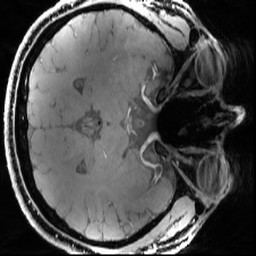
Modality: T1w
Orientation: axial
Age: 25
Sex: male
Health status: healthy
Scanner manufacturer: siemens
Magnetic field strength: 7 T
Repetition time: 4.3 s
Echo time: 0.00227 s